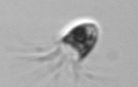
Label: Balanion